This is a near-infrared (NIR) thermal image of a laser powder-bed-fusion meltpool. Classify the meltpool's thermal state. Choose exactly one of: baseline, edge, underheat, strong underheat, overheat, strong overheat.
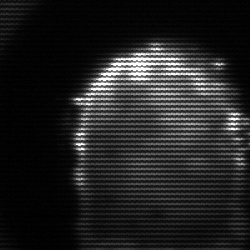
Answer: baseline